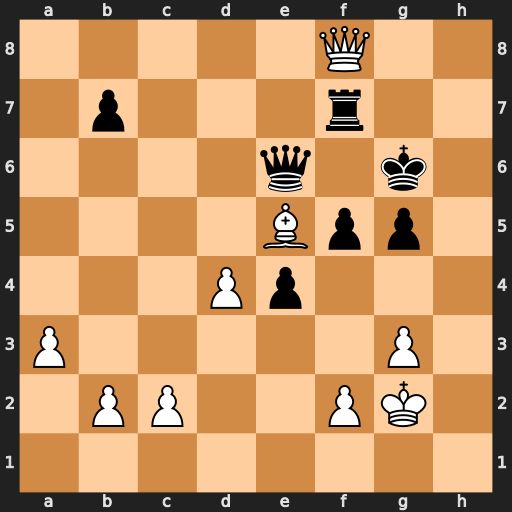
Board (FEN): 5Q2/1p3r2/4q1k1/4Bpp1/3Pp3/P5P1/1PP2PK1/8
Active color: w
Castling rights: -
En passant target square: -
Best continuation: Qg8+ Kh6 Bg7+ Rxg7 Qxe6+